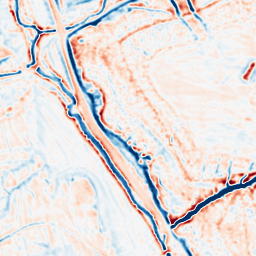
Category: multiscale
Decomposition family: dog_multiscale
Decomposition parameters: sigma_ratio: 1.4
n_scales: 3
base_sigma: 1
Upsampling method: quartic
Upsampling parameters: scale: 8
Upsampling scale: 8